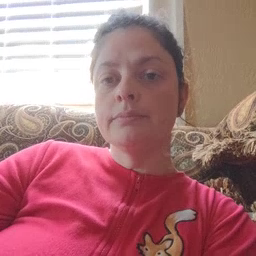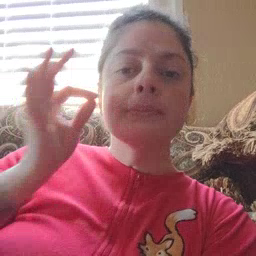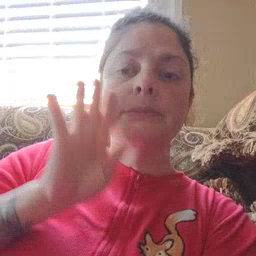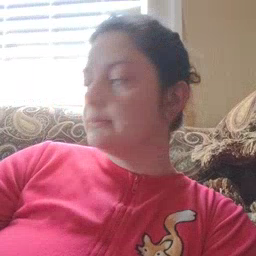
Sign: bee